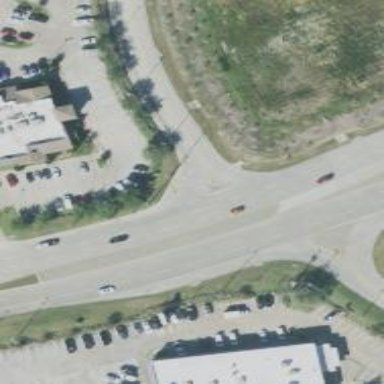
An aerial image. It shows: Secondary link road.